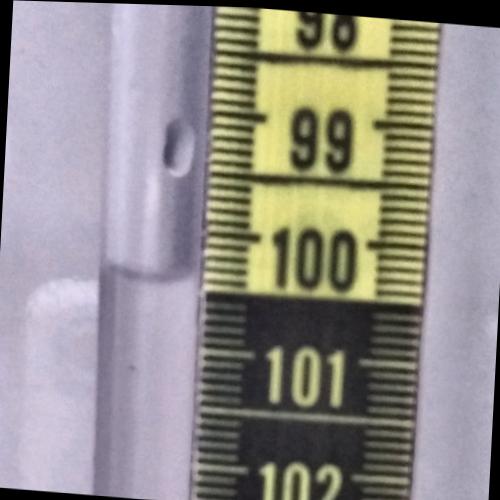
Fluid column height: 100.4 cm